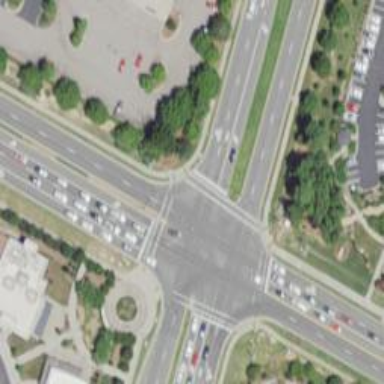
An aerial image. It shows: Marked crossing on the road.